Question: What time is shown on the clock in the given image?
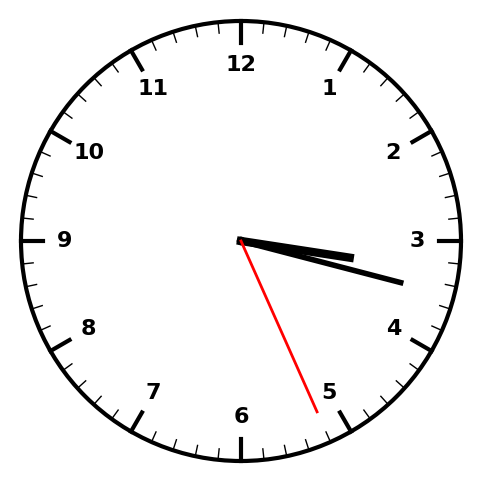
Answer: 03:17:26